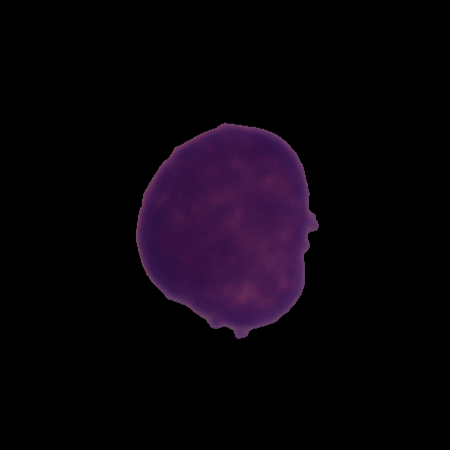
Label: cancer